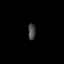
Tissue: prostate
Cell type: Myeloid cells
Senescence score: 0.6966
Nuclear area (px): 122
Mean DAPI intensity: 68.467